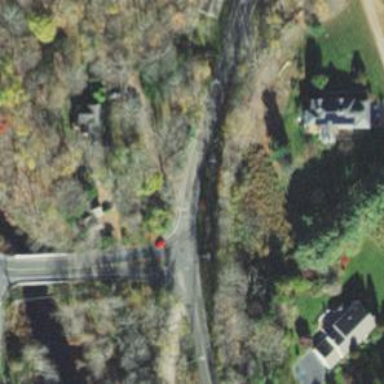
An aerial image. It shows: Secondary link road.